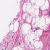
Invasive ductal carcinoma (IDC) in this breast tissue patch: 0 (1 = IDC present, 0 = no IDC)